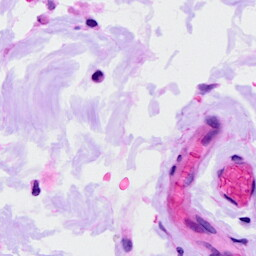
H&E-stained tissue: Ovarian